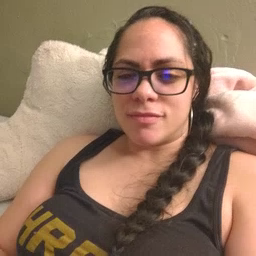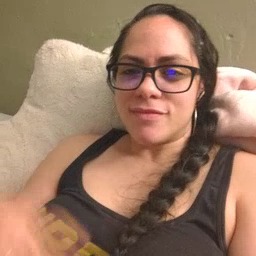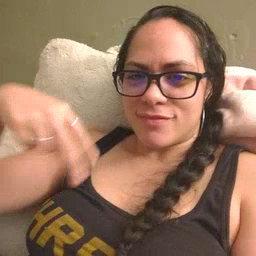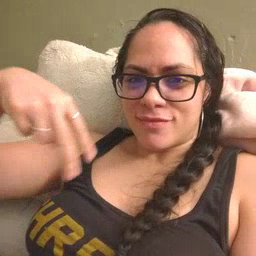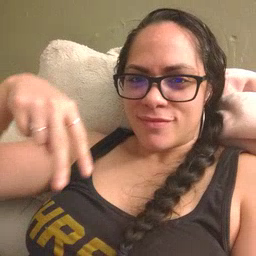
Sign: dance